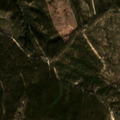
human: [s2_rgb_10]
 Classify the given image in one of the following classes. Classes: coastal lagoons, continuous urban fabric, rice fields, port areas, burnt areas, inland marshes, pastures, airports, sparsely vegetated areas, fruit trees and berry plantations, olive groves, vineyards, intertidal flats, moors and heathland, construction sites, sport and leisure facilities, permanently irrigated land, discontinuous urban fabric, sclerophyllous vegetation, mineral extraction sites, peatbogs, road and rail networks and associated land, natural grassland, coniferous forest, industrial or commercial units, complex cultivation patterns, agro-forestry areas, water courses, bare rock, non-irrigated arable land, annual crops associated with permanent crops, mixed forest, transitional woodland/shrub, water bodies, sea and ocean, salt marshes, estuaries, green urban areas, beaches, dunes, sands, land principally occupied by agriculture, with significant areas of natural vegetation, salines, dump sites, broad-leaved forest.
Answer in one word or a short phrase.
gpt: broad-leaved forest